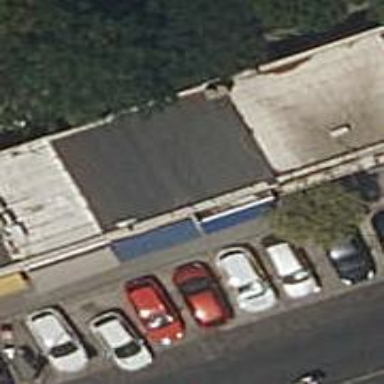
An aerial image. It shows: Driving school.